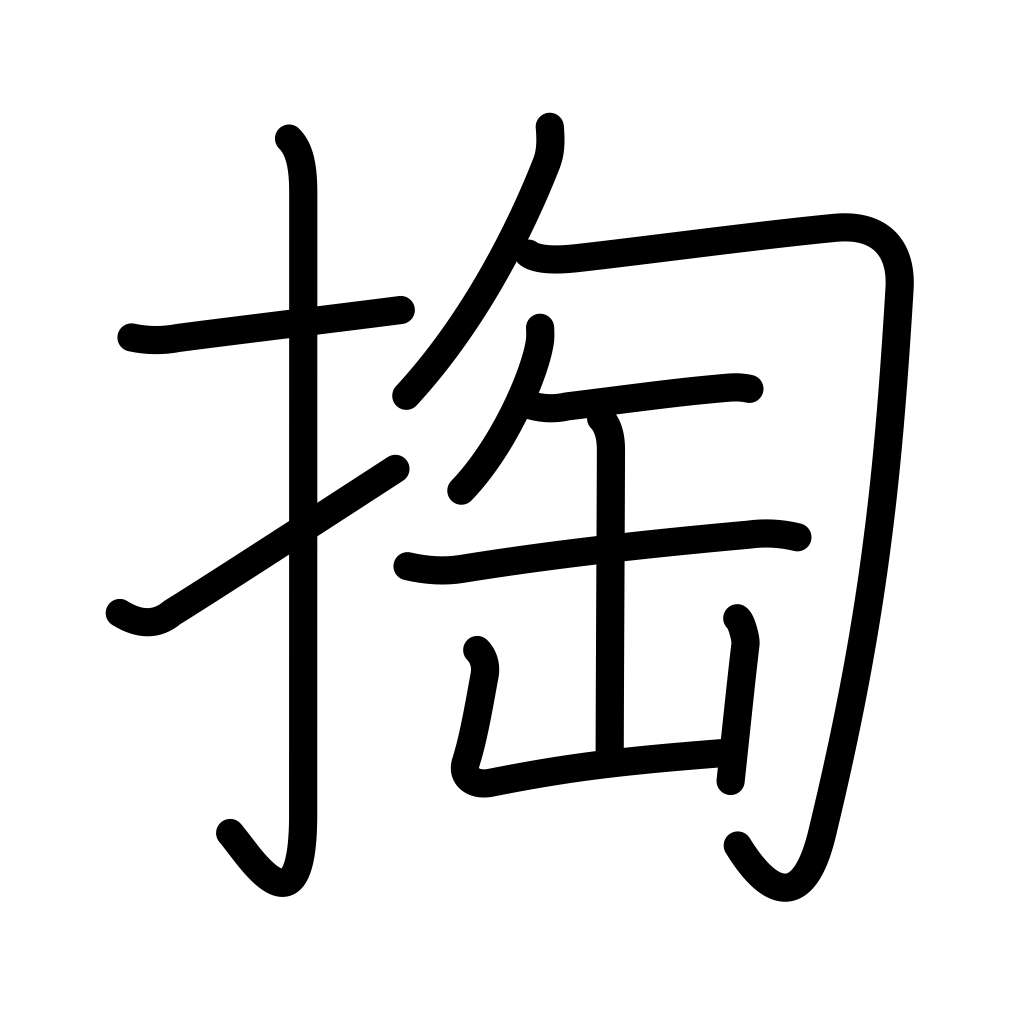
Meaning: pickpocket